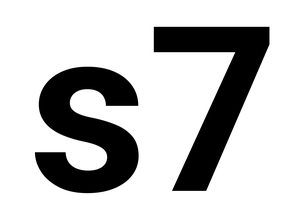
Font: Roboto_Bold